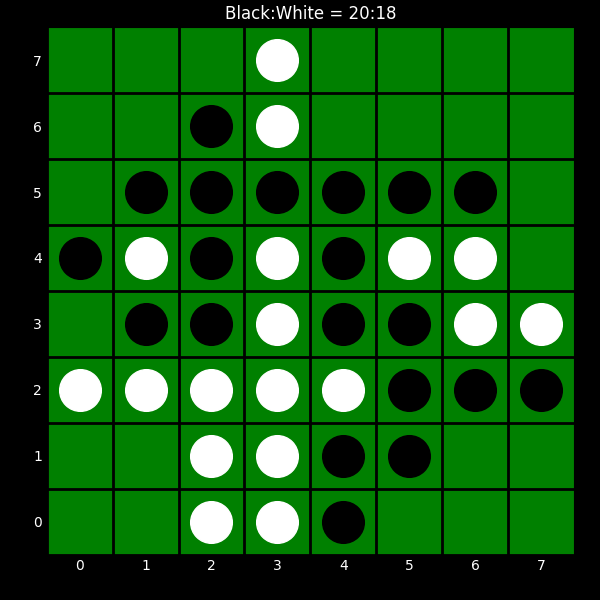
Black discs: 20
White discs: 18